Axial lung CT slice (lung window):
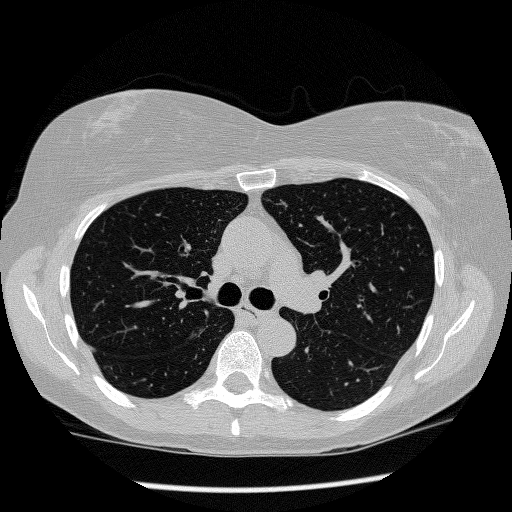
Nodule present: no